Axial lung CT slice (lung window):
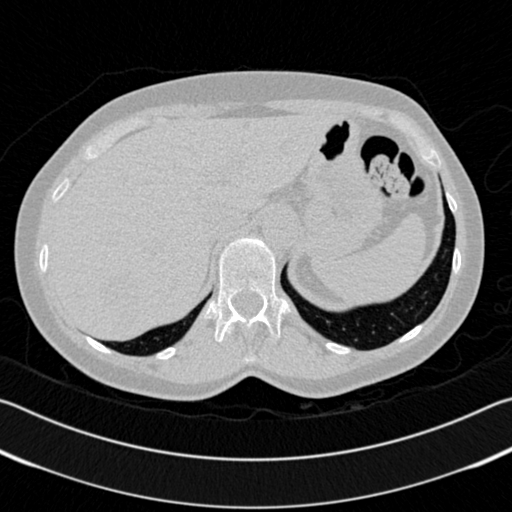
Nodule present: no